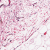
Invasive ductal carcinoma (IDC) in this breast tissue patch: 0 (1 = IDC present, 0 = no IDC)